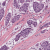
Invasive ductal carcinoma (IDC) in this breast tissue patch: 1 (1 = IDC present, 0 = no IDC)